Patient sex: M
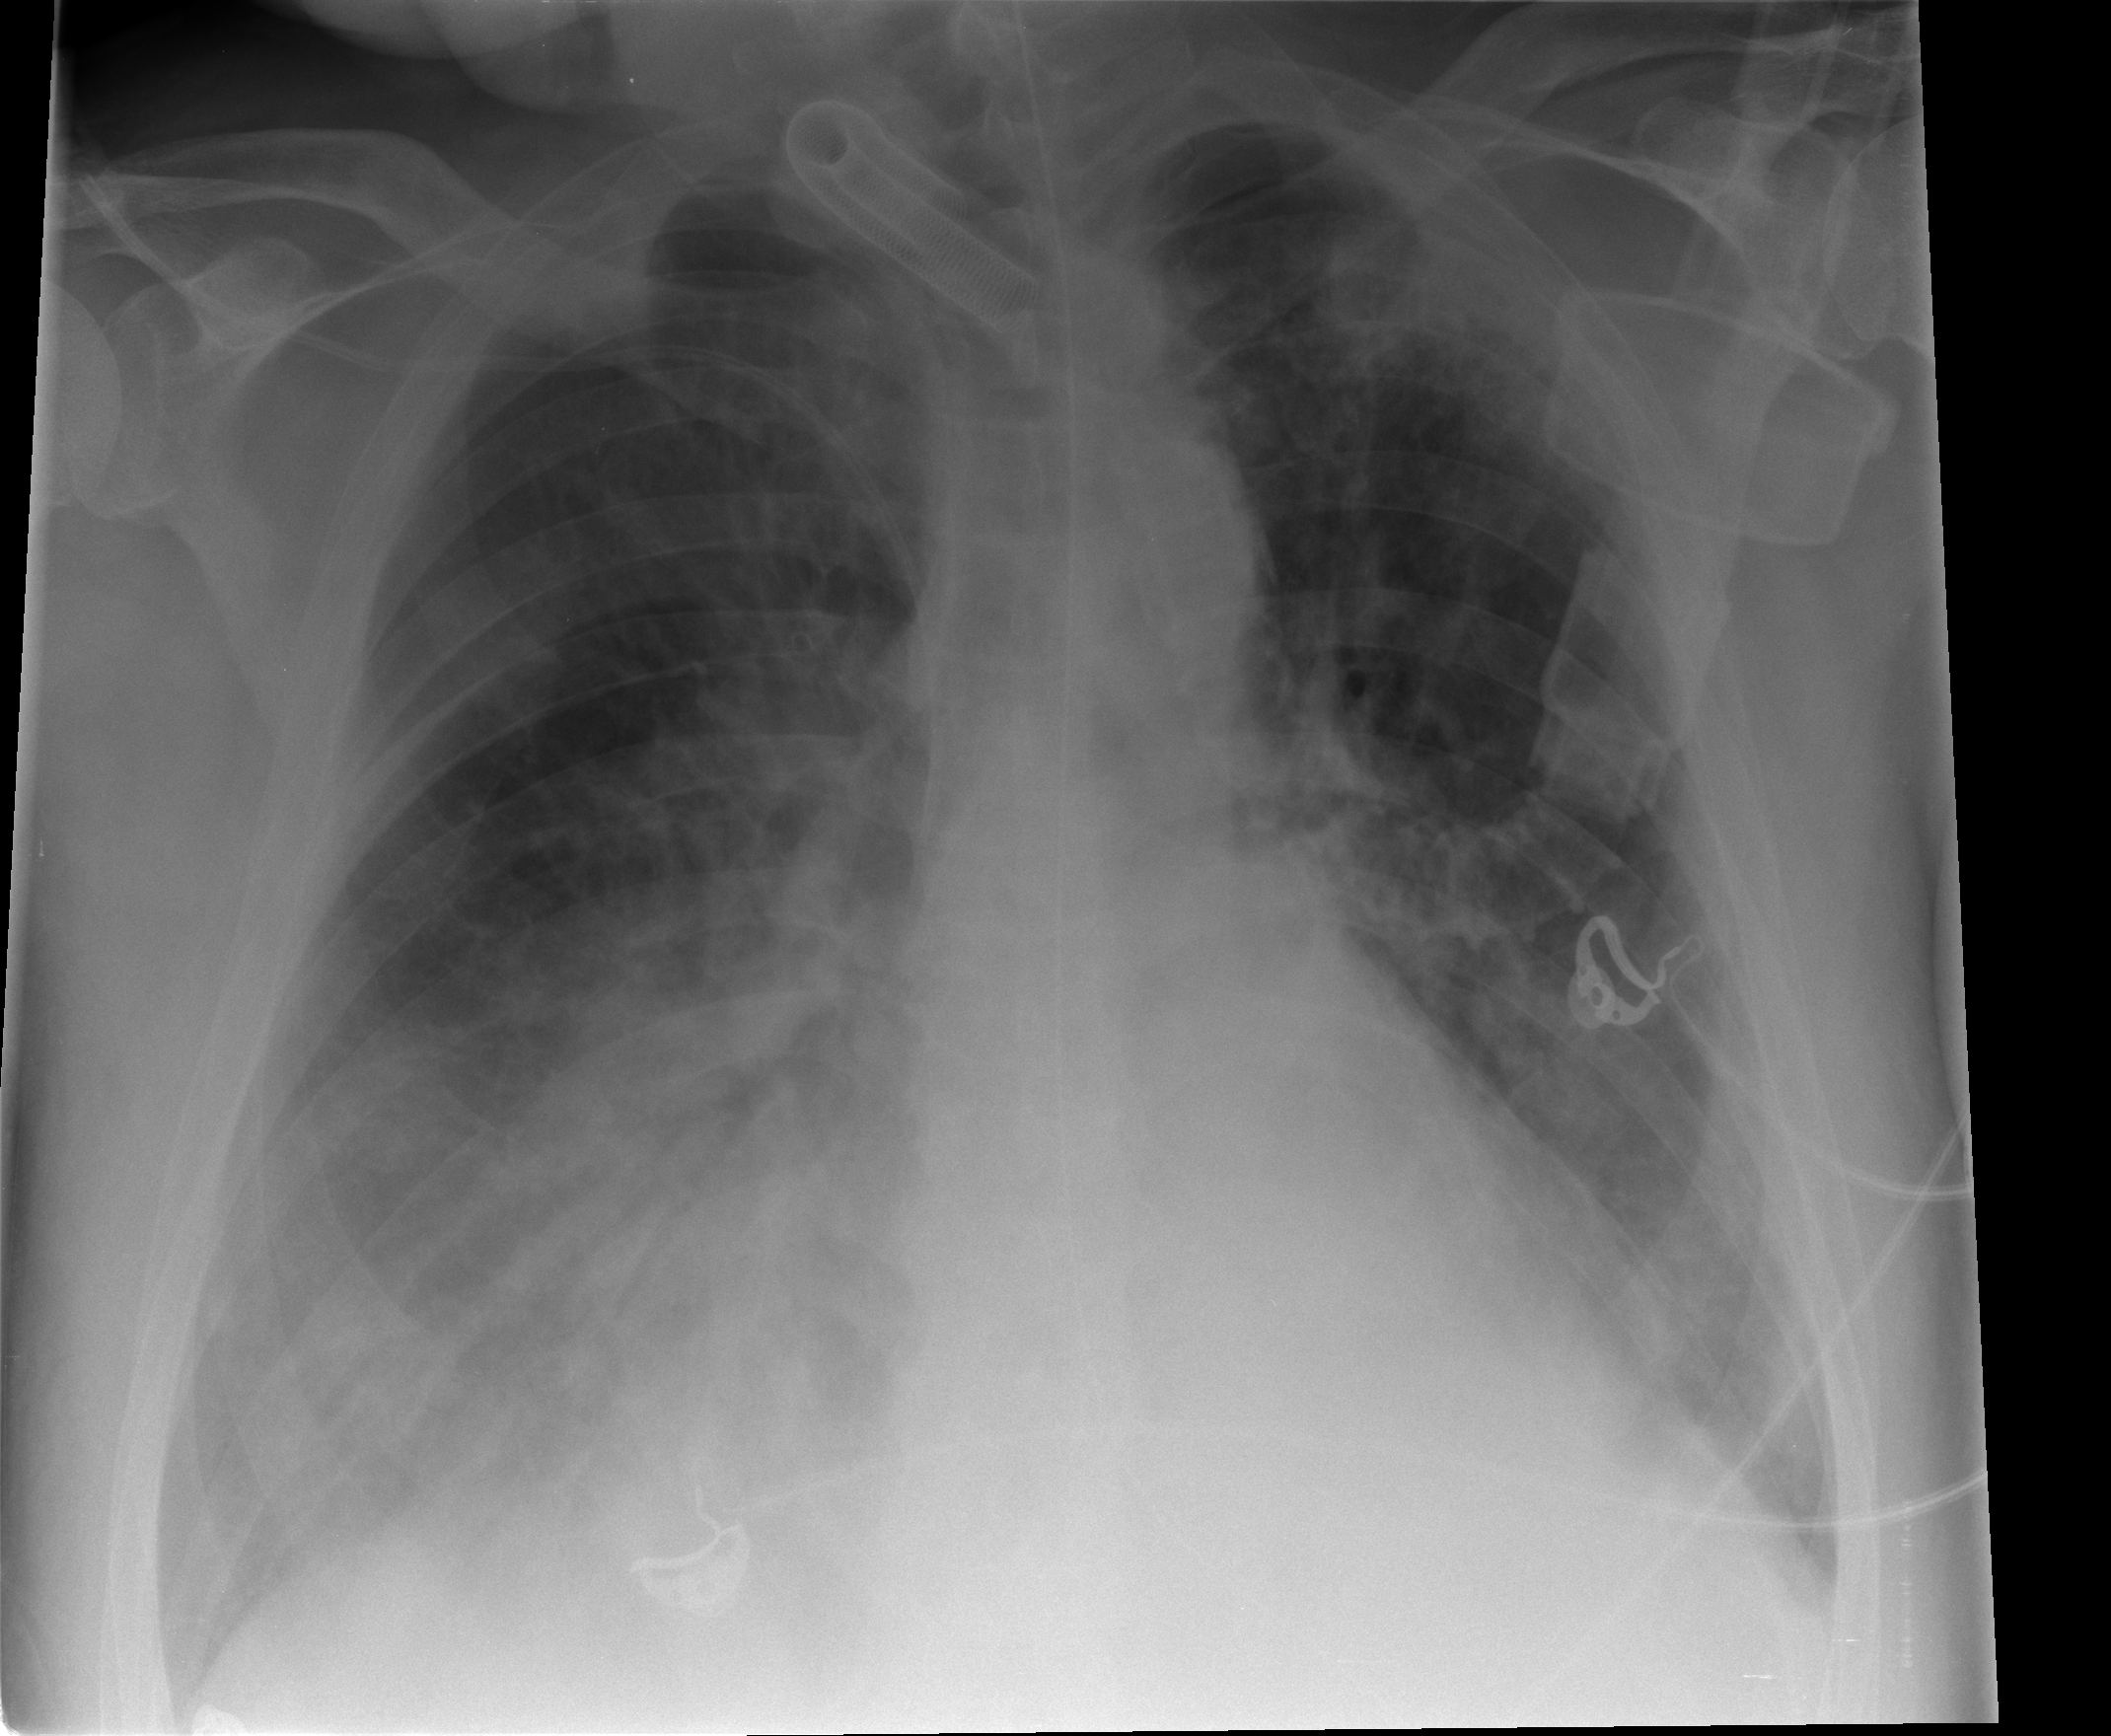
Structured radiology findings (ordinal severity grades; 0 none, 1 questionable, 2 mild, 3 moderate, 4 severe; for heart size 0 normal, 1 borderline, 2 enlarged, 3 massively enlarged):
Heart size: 0
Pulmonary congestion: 1
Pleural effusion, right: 2
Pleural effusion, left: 2
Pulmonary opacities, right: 3
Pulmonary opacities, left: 2
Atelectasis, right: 3
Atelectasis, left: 2